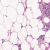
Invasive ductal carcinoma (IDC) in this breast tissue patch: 1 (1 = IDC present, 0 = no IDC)